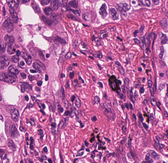
Tumor epithelial tissue: yes
Tumor-associated stroma tissue: yes
Normal tissue: no